Question: I have a few textboxes created dynamically , if i want to find the textboxes in the panels whats the best way to find it ?
i search online and some said through FindName we might be able to find our control but for that i need to give every of my textbox a name and in WPF , a name must come with letters not int even if i put int.ToString it will screw up . but if i put letters , it will be difficult for me to locate them by letters , numbers will be okay since i can start from 00 and +1 all the way but i can't do that .
I have textboxes dynamically created inside a dynamic created WrapPanel and i add the dynamic created WrapPanel inside a dynamic created stackPanel then i add that stackkpanel to a WrapPanel that i have created in the xaml side
if you ask me why i need so many panels because thats the only way i can make my look better because of the way i retrieve the information from db and display it .
Here is how my code looks like ( i cut it short because its too long):
'''
private void PopulateQuestion(int activityID, int taskID)
{
IList<Model.questionhint> lstQuestionHints = qh.GetRecords(taskID, activityID);
StackPanel sp = new StackPanel();
foreach (Model.questionhint qhm in lstQuestionHints)
{
WrapPanel wp = new WrapPanel();
//some code ....
if (qhm.Option1.Trim().Length > 0 &&
qhm.Option2.Trim().Length > 0)
{
wp.Children.Add(space);
wp.Children.Add(tbox); //
}
sp.Children.Add(wp);// Adding wrap panel to stackpanel
} // end of for each loop.
WrapPanelTest.Children.Add(sp); // Adding stackpanel to WrapPanel ( in xaml)
}
'''
WrapPanelTest is the panel i created in the xaml side . So now if i have a button , how should i find the textbox controls from those panels ?
i tried :
'''
private void button1_Click(object sender, RoutedEventArgs e) // Check Button
{
int c = 0;
foreach (TextBox txtbox in WrapPanelTest.Children)
{
c++;
}
MessageBox.Show(c);
'''
}
But it shows this error ( that points to TextBox txtbox in the foreach loop):

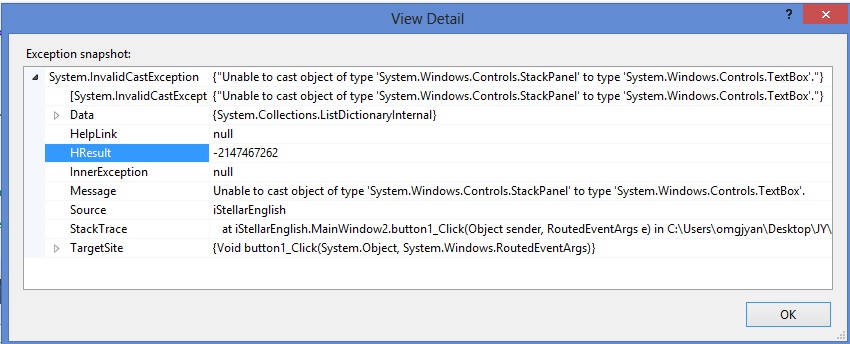
Answer: I don't get your problem with naming the controls both with letters and numbers. Do it like this:
'''
// This is the place where you dynamically create the textboxes, I skipped the part where u add it to wrap panel etc.
for( int numControls = 0; numControls < 30; numControls++)
{
Textbox box = new Texbox();
box.name = "textbox" + numControls.ToString();
}
'''
And then u find it simply using
'''
for(int numBoxes = 0;numBoxes < 30; numBoxes++)
{
Textbox box = WrapPanelTest.FindNyName("textbox" + numBoxes.ToString();
//operate on these
}
'''
As in solution by Dick Schuerman:
First, the helper class that will help us find children easier:
'''
class ChildControls
{
private List<object> lstChildren;
public List<object> GetChildren(Visual p_vParent, int p_nLevel)
{
if (p_vParent == null)
{
throw new ArgumentNullException("Element {0} is null!", p_vParent.ToString());
}
this.lstChildren = new List<object>();
this.GetChildControls(p_vParent, p_nLevel);
return this.lstChildren;
}
private void GetChildControls(Visual p_vParent, int p_nLevel)
{
int nChildCount = VisualTreeHelper.GetChildrenCount(p_vParent);
for (int i = 0; i <= nChildCount - 1; i++)
{
Visual v = (Visual)VisualTreeHelper.GetChild(p_vParent, i);
lstChildren.Add((object)v);
if (VisualTreeHelper.GetChildrenCount(v) > 0)
{
GetChildControls(v, p_nLevel + 1);
}
}
}
}
'''
And you use it like this:
'''
ChildControls ccChildren = new ChildControls();
foreach (object o in ccChildren.GetChildren(WrapPanelTest, 5))
{
if (o.GetType() == typeof(TextBox))
{
// Do something
}
}
'''
The "5" in GetChildren means how many levels deep you want to dig. Example:
- - -
That would want you to set that property to 3.